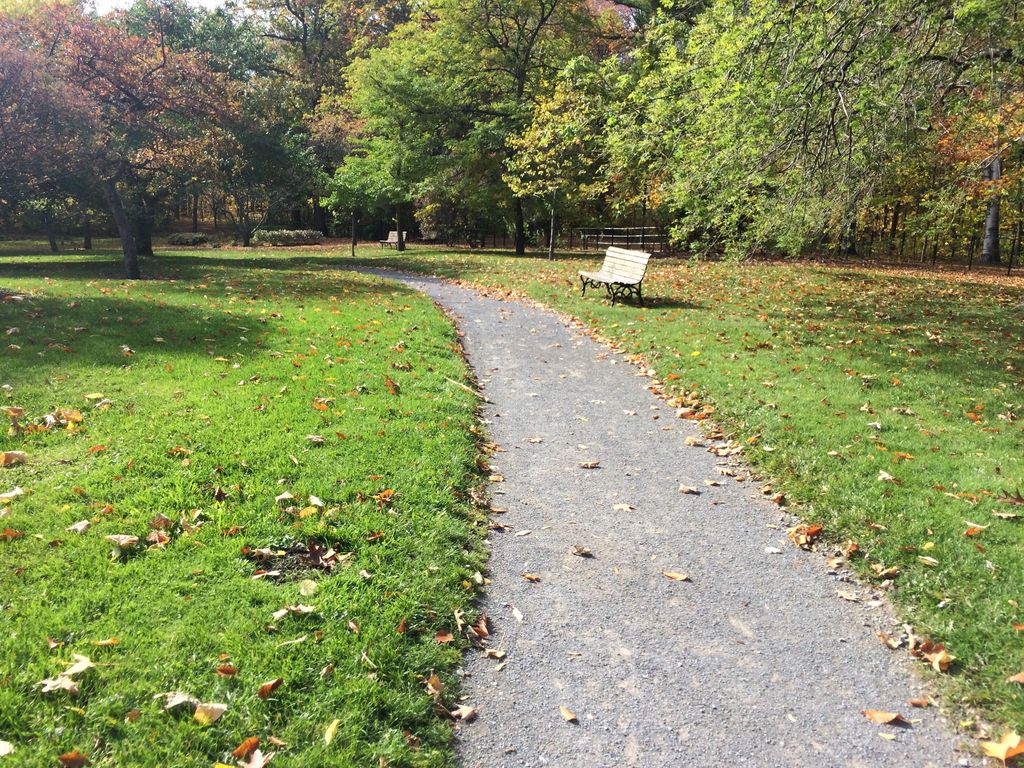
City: quebec_city